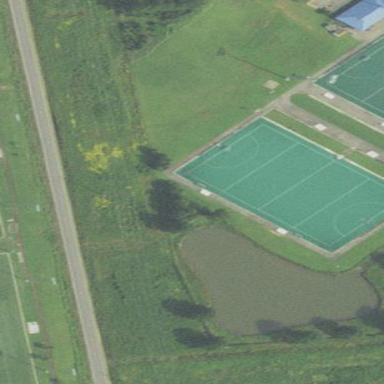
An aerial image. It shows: Field hockey pitch with artificial turf surface for leisure land.